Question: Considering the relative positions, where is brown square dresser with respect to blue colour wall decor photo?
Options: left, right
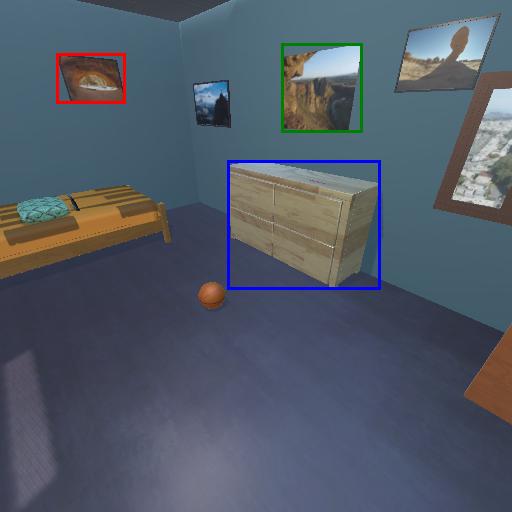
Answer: left